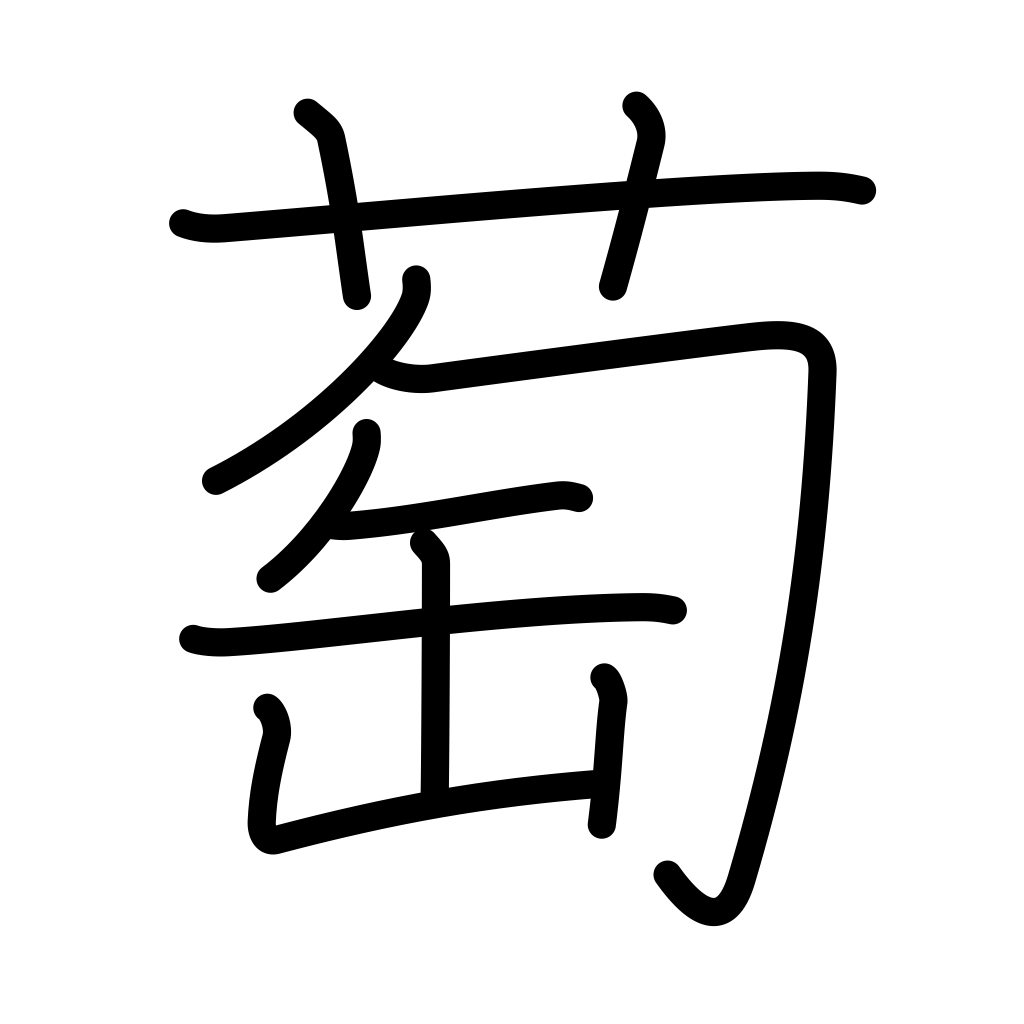
Meaning: grape vine, wild grape